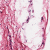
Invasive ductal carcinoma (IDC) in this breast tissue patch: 0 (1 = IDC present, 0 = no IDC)